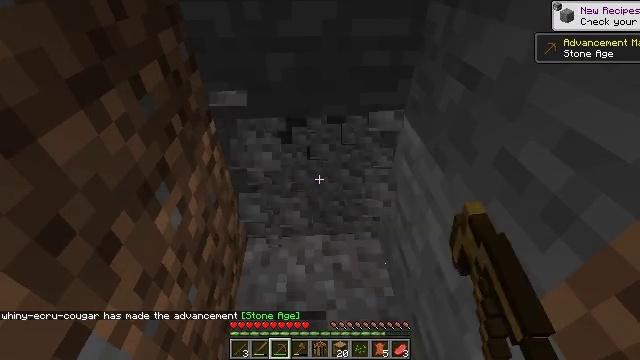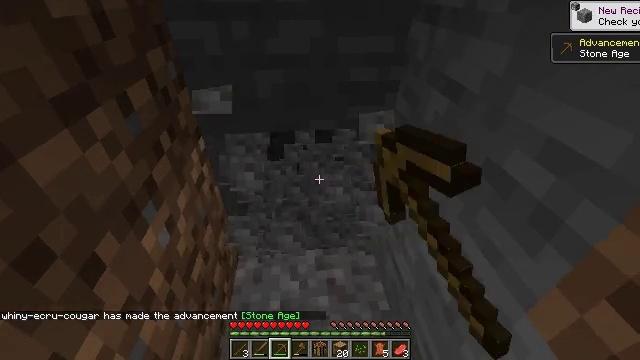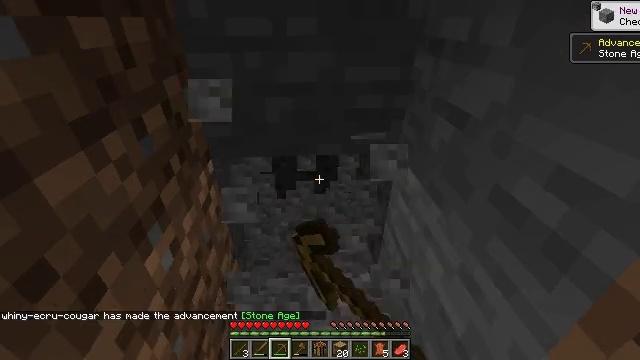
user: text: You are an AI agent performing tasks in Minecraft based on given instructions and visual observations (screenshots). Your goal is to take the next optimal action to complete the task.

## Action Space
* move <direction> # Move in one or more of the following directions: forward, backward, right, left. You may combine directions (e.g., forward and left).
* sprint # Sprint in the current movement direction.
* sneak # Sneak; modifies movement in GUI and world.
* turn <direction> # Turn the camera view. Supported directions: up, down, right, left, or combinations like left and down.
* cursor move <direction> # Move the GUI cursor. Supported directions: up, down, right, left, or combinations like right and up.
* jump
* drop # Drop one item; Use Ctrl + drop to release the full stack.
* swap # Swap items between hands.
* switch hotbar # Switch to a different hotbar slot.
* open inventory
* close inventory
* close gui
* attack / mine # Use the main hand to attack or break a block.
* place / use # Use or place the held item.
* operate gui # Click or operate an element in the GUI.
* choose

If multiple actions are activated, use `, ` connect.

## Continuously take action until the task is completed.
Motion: motion action
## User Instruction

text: Dig through gravel to clear a path.
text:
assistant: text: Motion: turn right and up, attack / mine
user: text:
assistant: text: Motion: turn left and up, attack / mine
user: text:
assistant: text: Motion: attack / mine